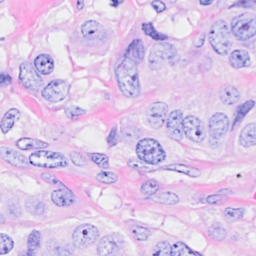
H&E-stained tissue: Breast